Field crop: maize
Growth stage: 2
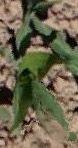
Species: maize